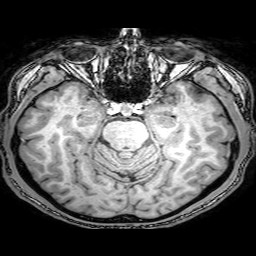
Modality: T1w
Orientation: coronal
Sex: male
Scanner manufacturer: philips
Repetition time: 0.008122 s
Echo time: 0.00373 s